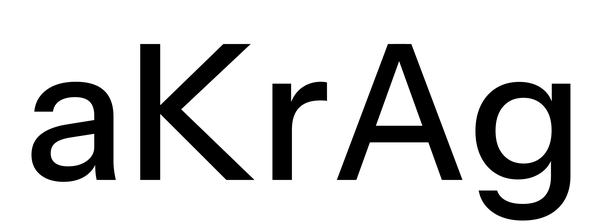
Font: InstrumentSans_Medium